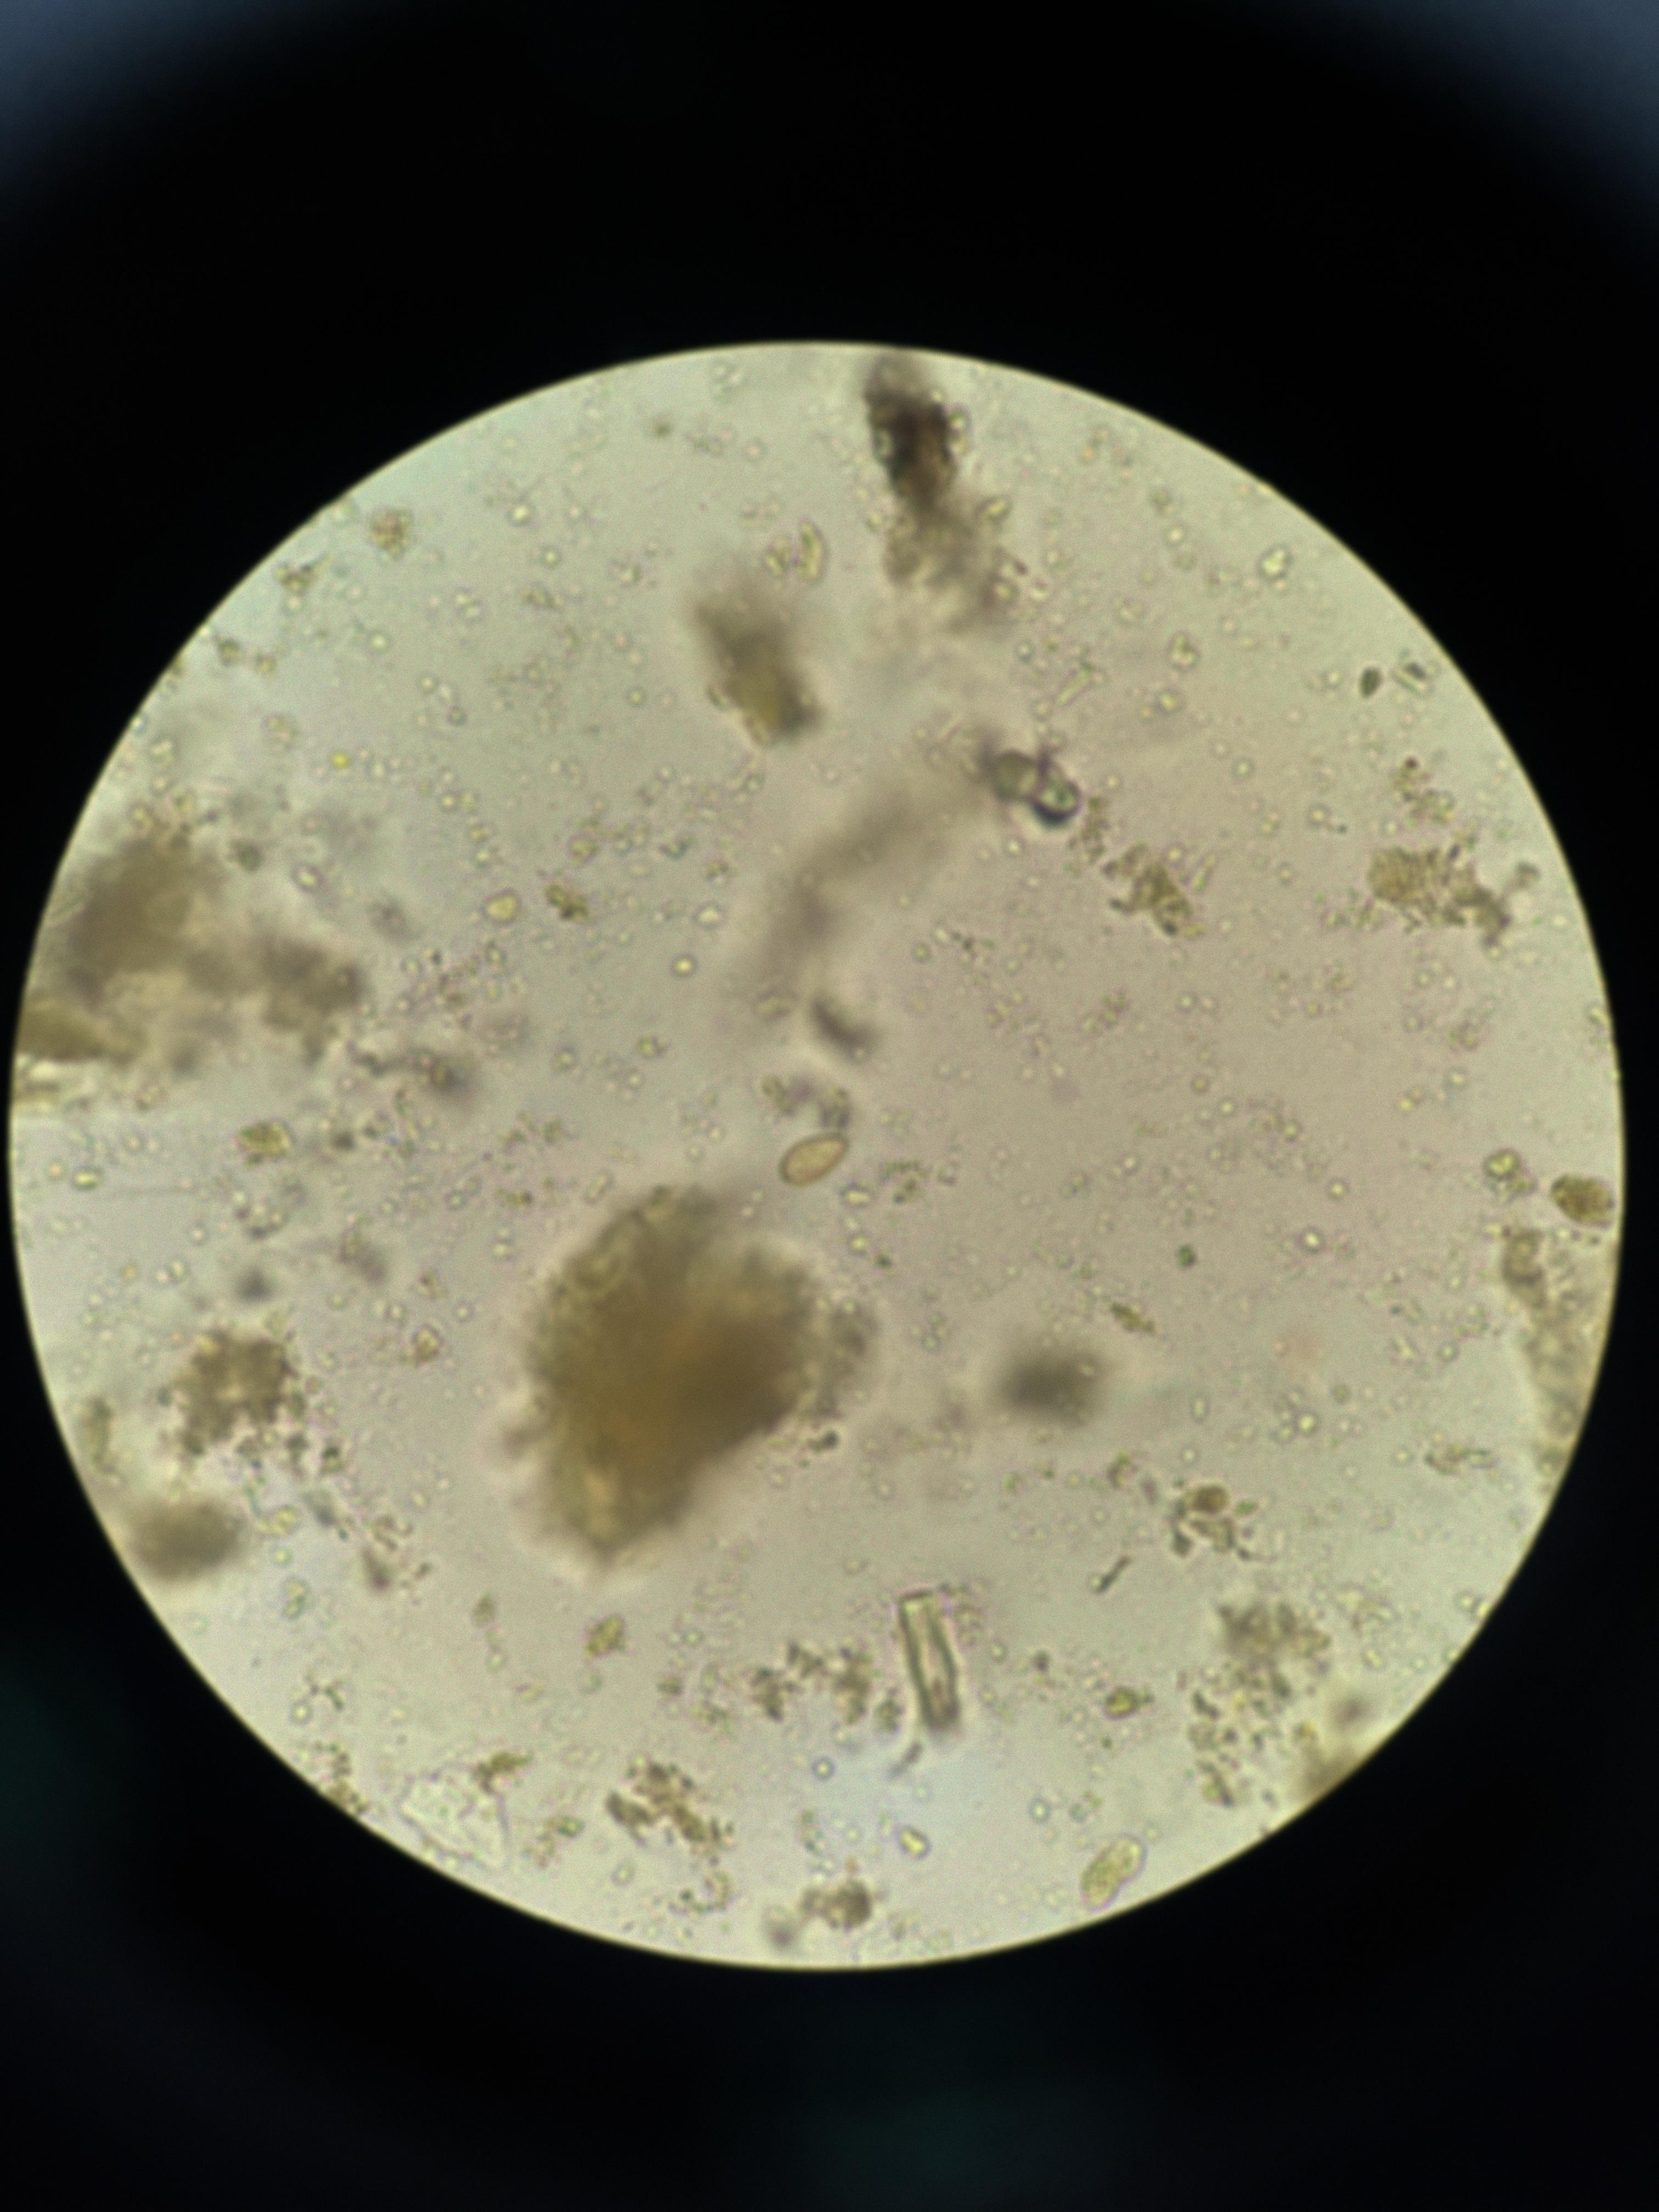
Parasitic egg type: Opisthorchis viverrine